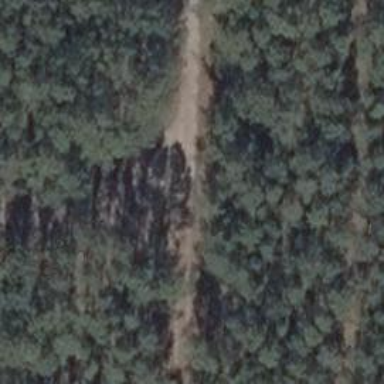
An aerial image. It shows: Sandy track road with grade5 tracktype.